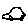
Label: car